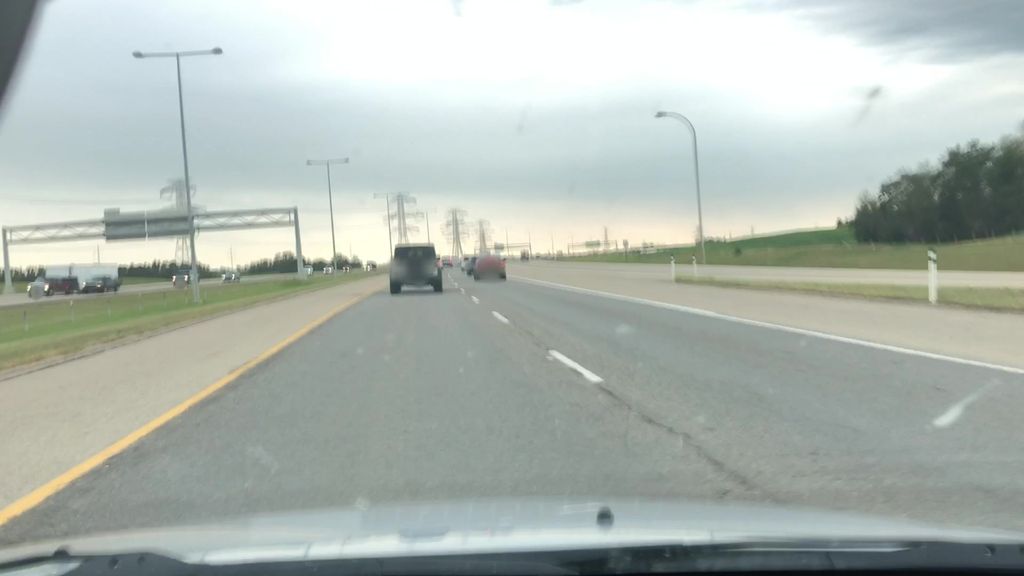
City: edmonton